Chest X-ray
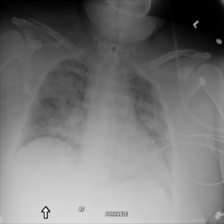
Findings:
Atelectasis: negative
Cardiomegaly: negative
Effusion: negative
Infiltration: negative
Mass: negative
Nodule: negative
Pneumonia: negative
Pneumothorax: negative
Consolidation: negative
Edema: positive
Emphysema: negative
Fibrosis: negative
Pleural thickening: negative
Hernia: negative